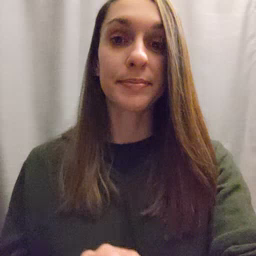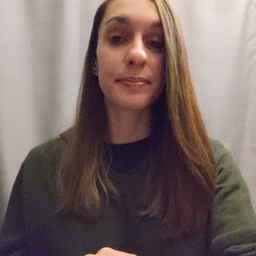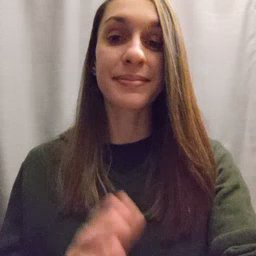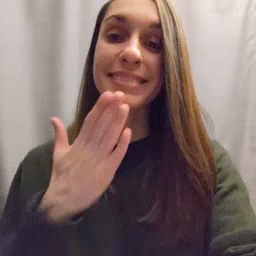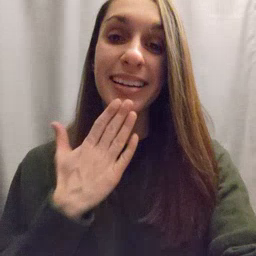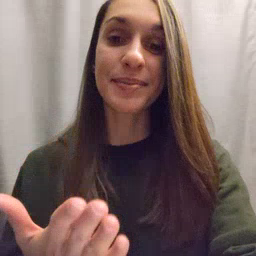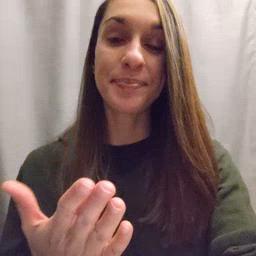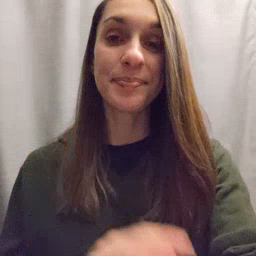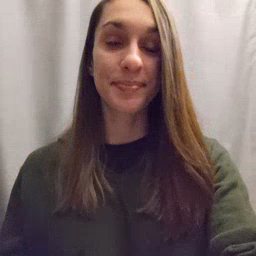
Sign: thankyou